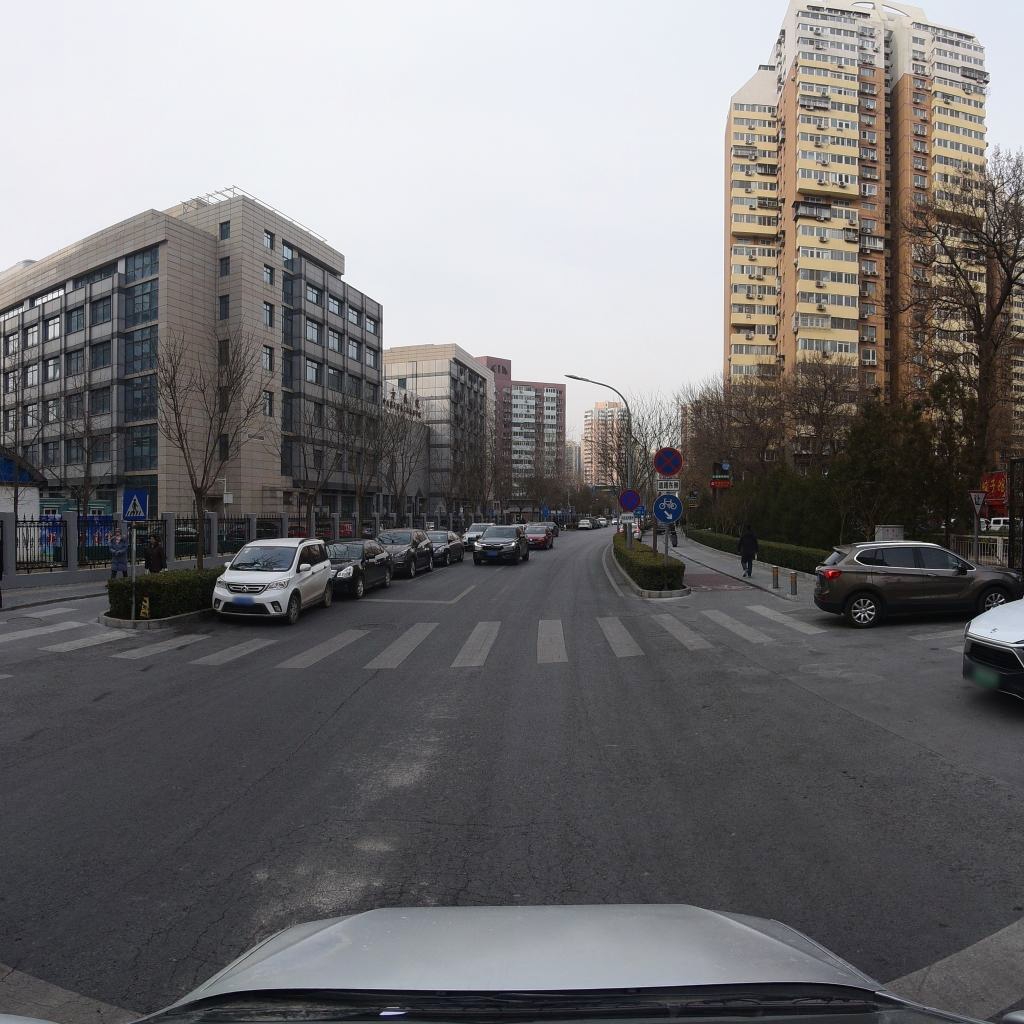
Region: Fengtai
Road damage annotations: longitudinal crack, longitudinal crack, alligator crack, manhole cover, manhole cover